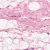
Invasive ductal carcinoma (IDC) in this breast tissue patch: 0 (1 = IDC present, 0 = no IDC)